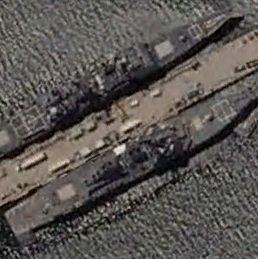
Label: destroyer